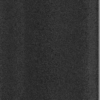
Label: dusty